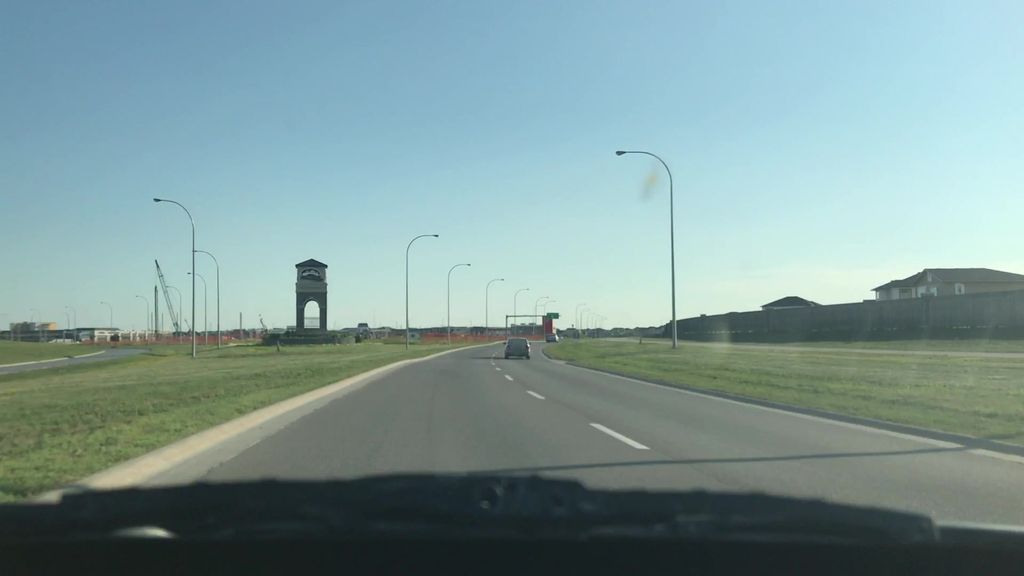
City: winnipeg